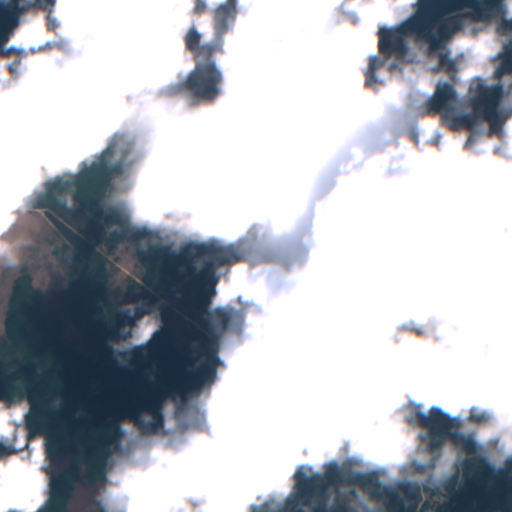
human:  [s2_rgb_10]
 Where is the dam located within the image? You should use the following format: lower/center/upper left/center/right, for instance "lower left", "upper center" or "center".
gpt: The dam is located in the upper right of the image.
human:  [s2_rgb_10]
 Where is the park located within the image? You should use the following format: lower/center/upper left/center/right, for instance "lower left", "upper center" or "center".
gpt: The park is located in the upper right of the image.
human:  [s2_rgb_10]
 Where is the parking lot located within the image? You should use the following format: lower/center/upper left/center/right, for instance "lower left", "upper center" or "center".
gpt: The parking lot is located in the upper right of the image.
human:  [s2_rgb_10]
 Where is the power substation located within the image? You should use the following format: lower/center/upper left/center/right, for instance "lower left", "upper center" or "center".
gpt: The power substation is located in the upper right of the image.
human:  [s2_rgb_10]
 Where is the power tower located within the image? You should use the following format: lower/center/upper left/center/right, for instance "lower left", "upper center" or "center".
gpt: The power tower is located in the upper right of the image.
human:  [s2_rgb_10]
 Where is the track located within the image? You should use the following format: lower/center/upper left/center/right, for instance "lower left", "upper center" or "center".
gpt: There is no track in the image.